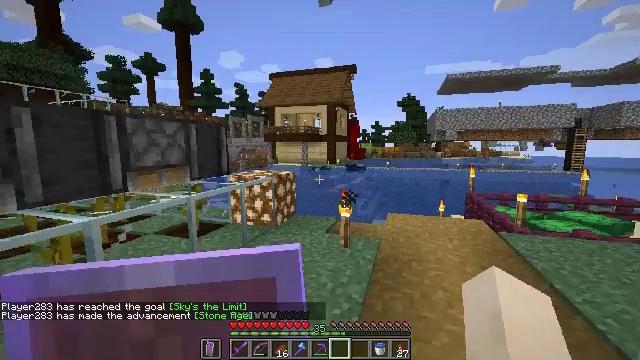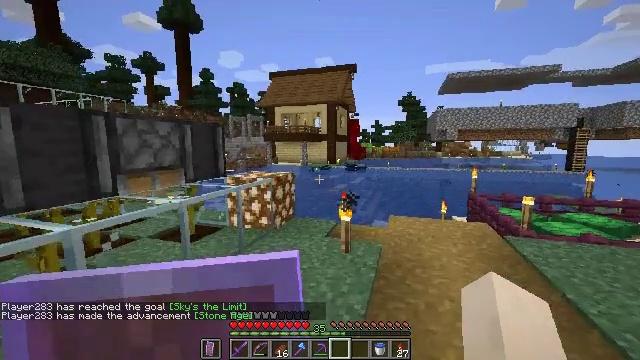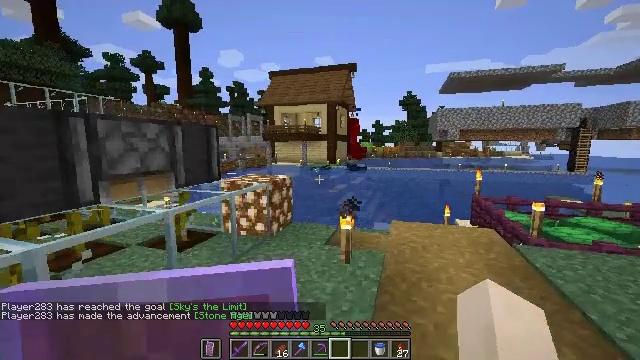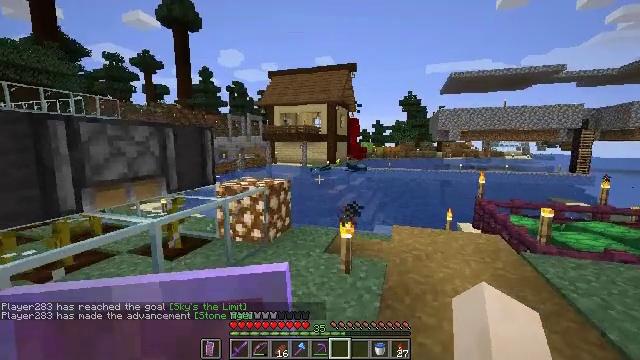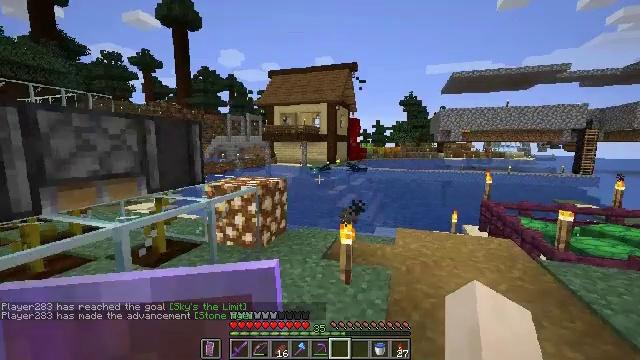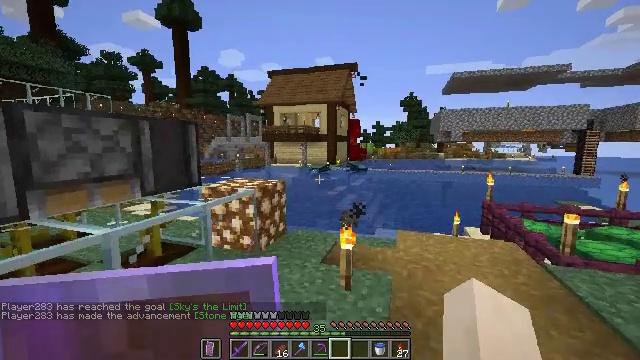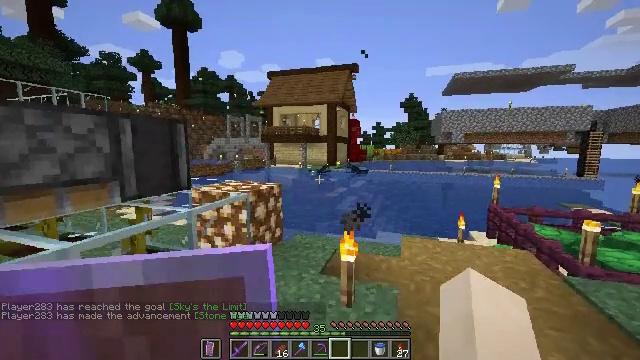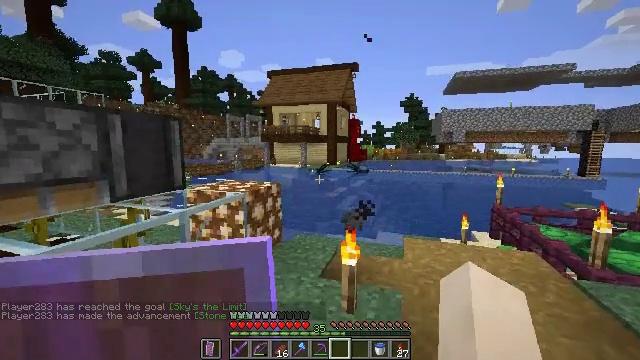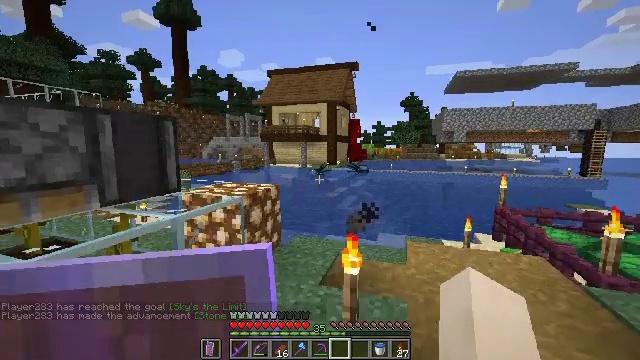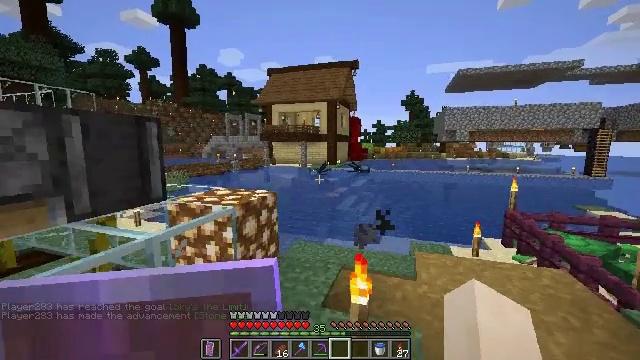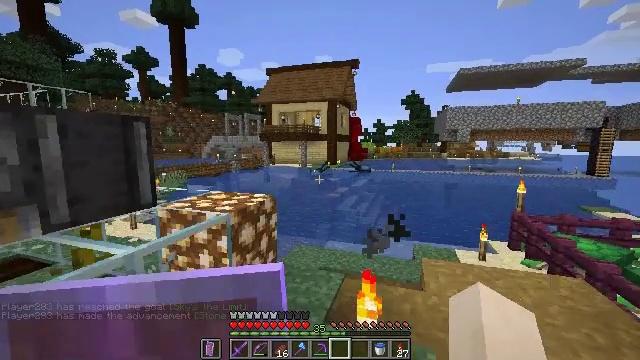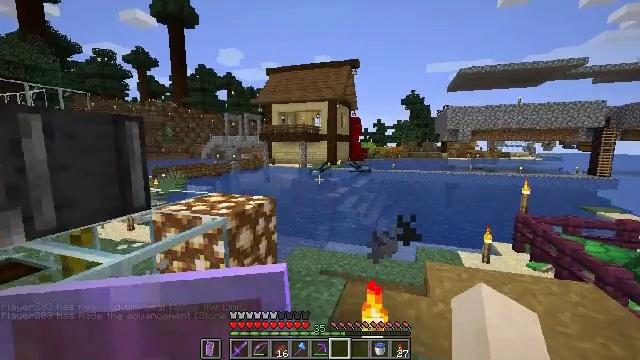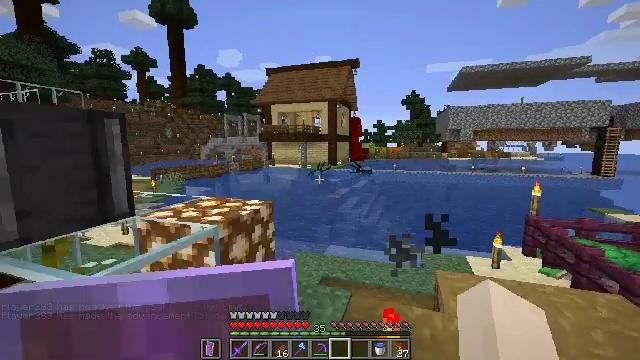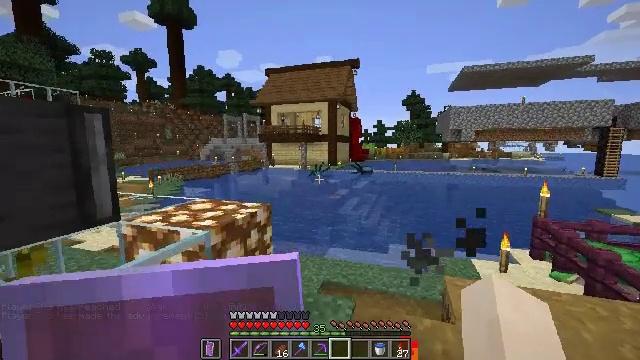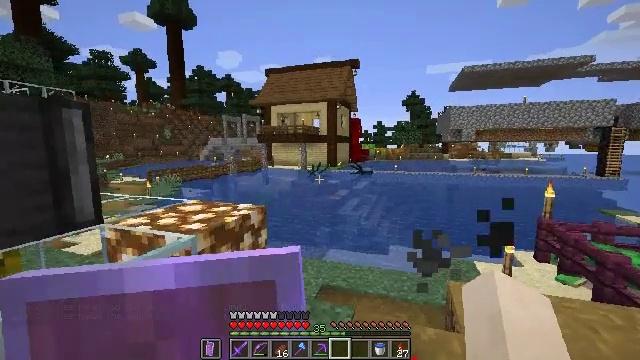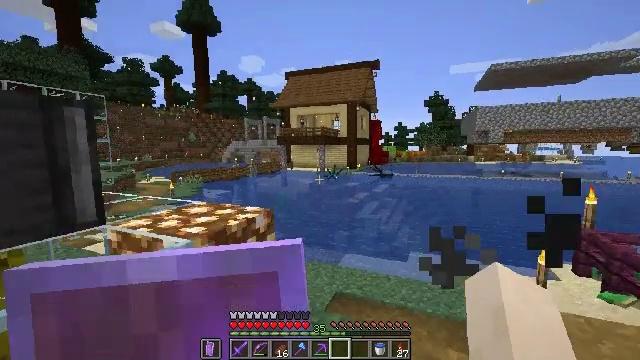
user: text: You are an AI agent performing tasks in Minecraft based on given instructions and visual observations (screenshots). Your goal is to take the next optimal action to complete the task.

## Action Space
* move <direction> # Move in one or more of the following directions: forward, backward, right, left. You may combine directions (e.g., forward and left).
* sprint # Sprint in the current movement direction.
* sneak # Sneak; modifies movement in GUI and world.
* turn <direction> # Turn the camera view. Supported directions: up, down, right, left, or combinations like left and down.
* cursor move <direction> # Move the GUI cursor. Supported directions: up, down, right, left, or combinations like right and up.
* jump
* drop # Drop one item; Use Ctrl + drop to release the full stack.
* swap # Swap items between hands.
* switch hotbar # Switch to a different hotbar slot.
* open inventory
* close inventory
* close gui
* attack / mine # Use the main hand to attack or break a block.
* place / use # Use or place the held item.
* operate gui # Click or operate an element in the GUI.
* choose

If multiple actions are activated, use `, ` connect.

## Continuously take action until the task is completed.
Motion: motion action
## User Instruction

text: Use a crafting table to craft a lead with slimeball and string.
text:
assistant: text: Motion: move forward
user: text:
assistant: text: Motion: move forward
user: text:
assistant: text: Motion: move forward
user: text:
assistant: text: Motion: move forward
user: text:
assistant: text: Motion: move forward
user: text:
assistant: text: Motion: move forward
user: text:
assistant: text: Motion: move forward
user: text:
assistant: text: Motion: move forward
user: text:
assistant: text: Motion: move forward
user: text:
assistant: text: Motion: move forward
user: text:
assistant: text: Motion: move forward
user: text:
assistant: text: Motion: move forward
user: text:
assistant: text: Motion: move forward
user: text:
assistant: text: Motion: move forward and move right
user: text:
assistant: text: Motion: move forward and move right, turn left
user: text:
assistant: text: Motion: move forward and move right, turn left and up
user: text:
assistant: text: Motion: move forward and move right, turn left and up
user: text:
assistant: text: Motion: move forward and move right, turn left
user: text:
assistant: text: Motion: move forward and move right
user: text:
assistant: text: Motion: move forward and move right
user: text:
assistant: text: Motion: move forward and move right
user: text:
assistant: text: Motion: move forward
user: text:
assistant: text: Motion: no_op
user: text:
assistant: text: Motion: no_op
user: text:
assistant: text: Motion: no_op
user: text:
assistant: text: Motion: no_op
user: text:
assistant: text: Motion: no_op
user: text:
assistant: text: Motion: no_op
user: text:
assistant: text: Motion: no_op
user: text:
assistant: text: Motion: no_op